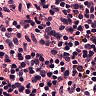
Metastatic tissue present: no